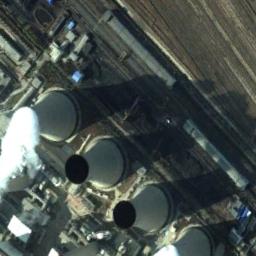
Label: thermal_power_station